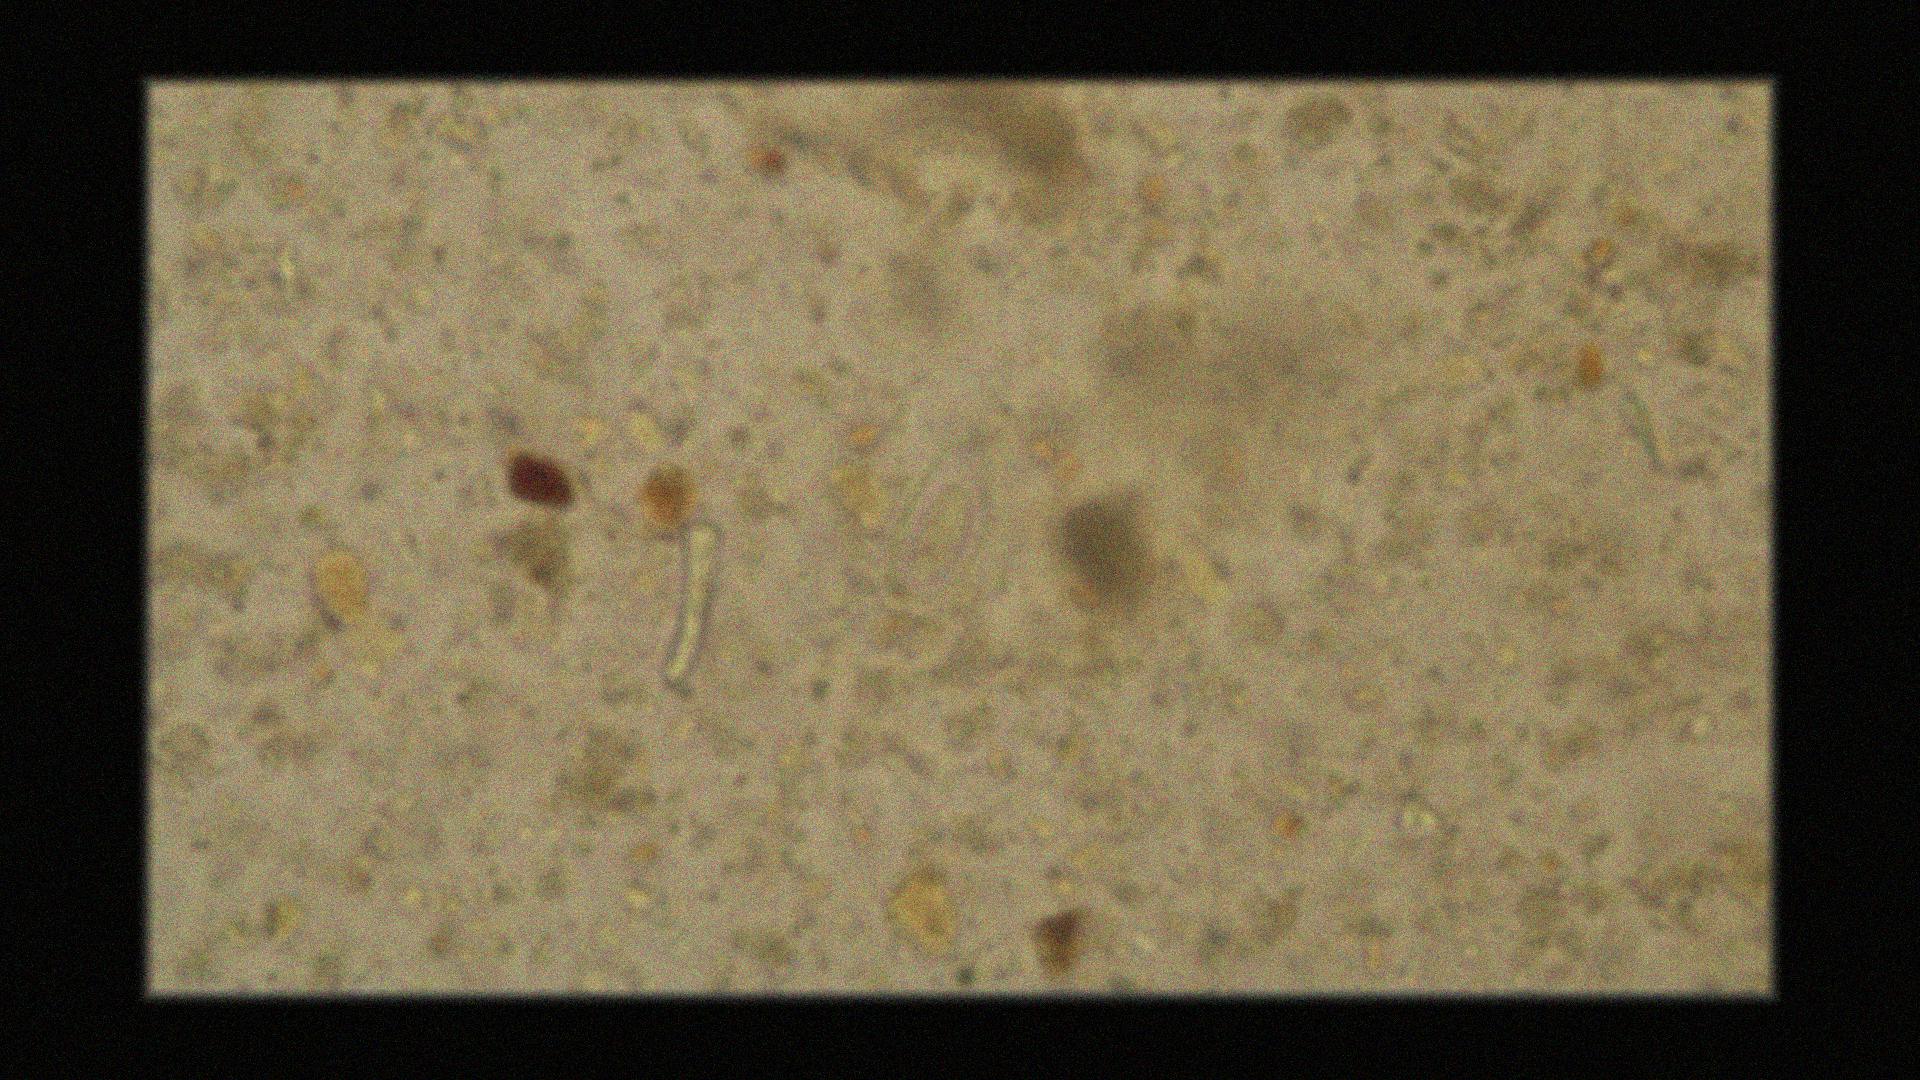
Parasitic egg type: Enterobius vermicularis